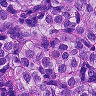
Metastatic tissue present: yes